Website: walmart
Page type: address-validator
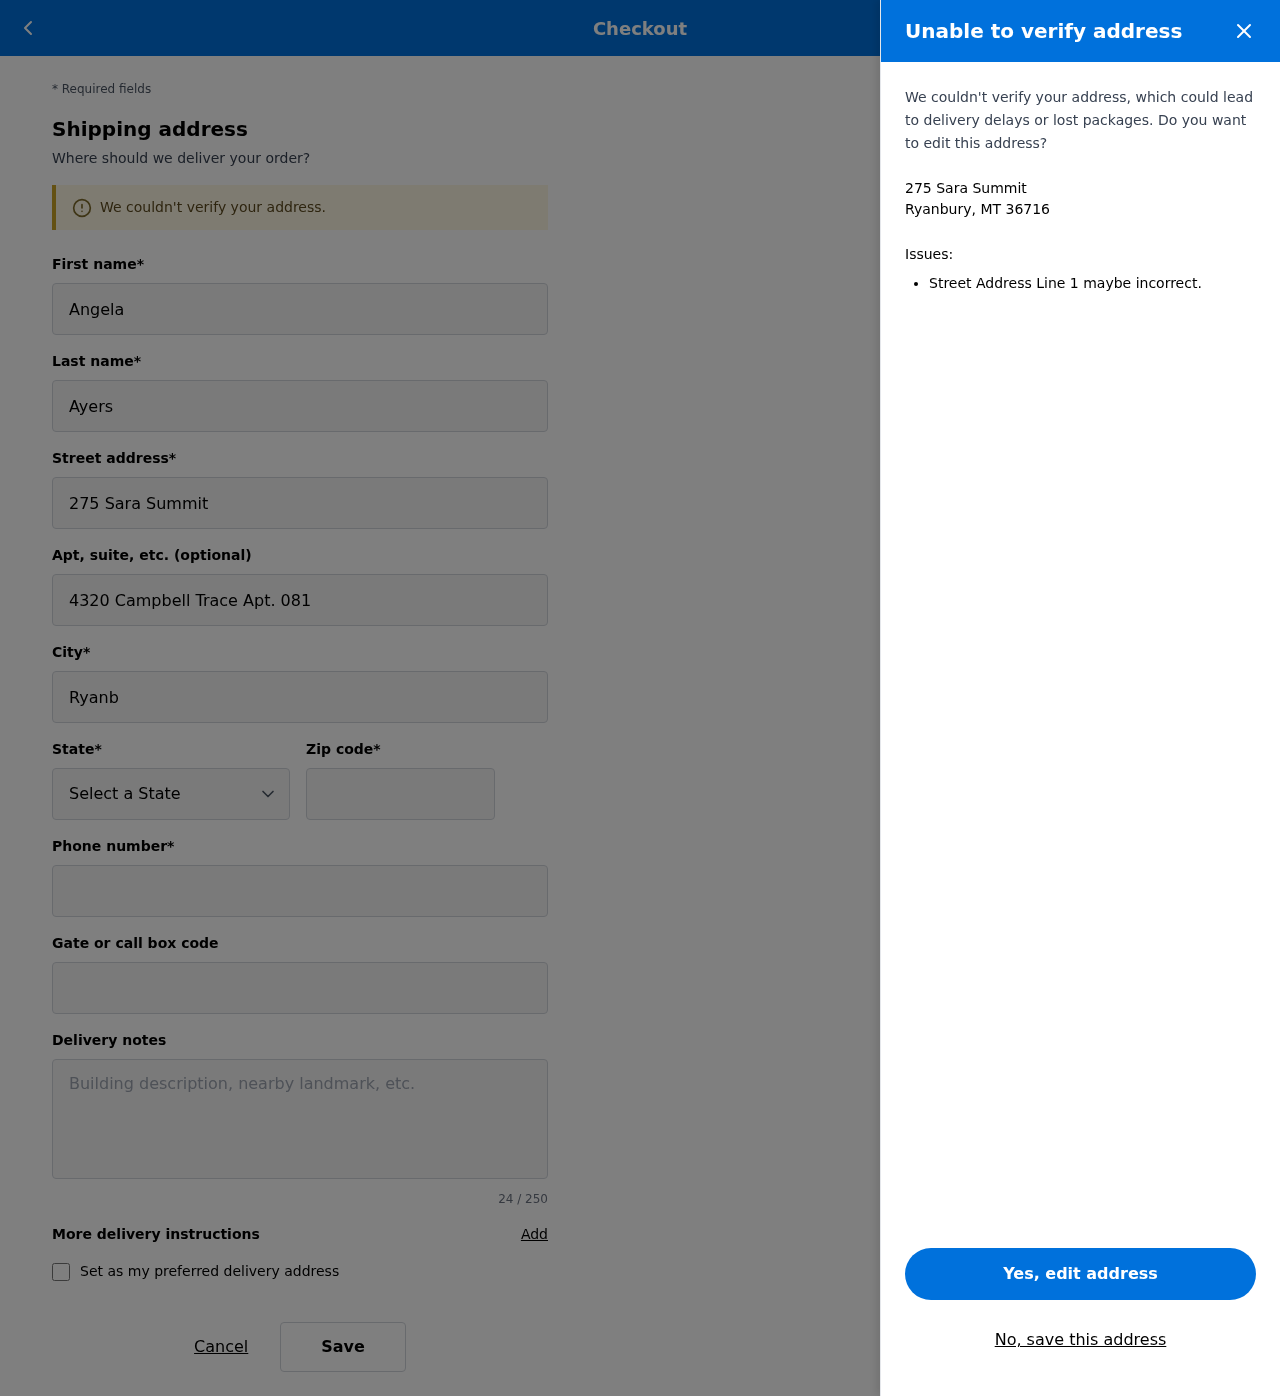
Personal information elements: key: PII_CITY_STATE_ZIP
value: Ryanbury, MT 36716
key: PII_DELIVERY_INSTRUCTIONS
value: Place behind screen door
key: PII_STATE_ABBR
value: MT
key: PII_STREET
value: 275 Sara Summit
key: PII_FIRSTNAME
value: Angela
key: PII_LASTNAME
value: Ayers
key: PII_STREET2
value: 4320 Campbell Trace Apt. 081
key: PII_CITY
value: Ryanbury
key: PII_POSTCODE
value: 36716
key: PII_PHONE
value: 9796964318
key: PII_SECURITY_CODE
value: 58FG